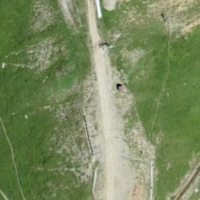
EUNIS habitat code: 31
Species observed at this site:
Carduus defloratus
Aster alpinus
Dryas octopetala
Leontopodium nivale
Geum montanum
Bartsia alpina
Pyrrhocorax graculus